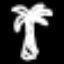
Label: palm tree